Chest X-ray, PA view. Patient: 27 years old, sex M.
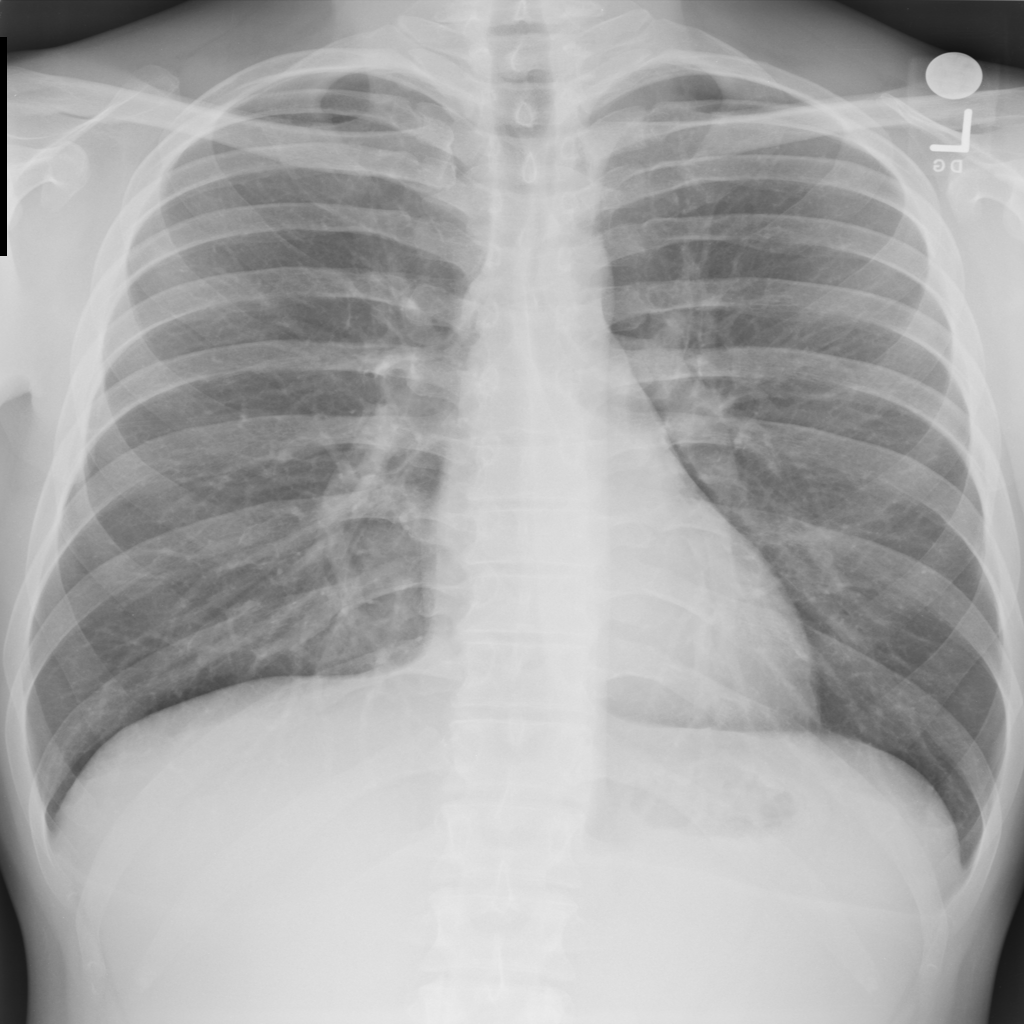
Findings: No Finding